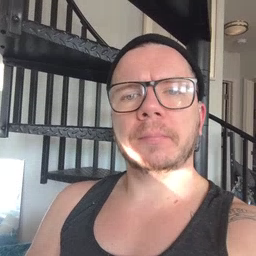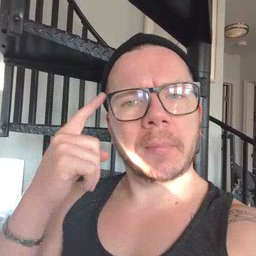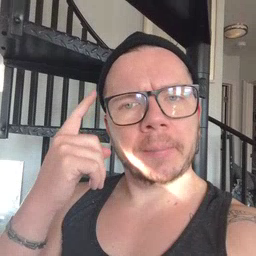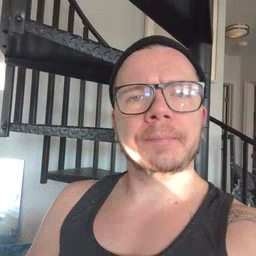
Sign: penny